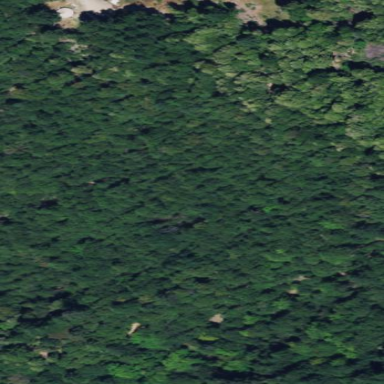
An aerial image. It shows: Forest area.